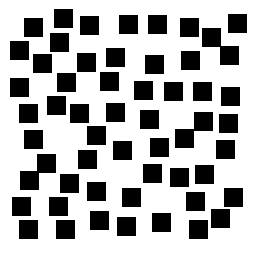
Squares: 56
Triangles: 0
Stars: 0
Total shapes: 56